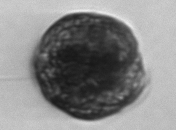
Label: Alexandrium_catenella